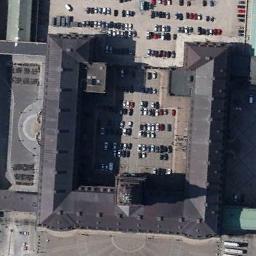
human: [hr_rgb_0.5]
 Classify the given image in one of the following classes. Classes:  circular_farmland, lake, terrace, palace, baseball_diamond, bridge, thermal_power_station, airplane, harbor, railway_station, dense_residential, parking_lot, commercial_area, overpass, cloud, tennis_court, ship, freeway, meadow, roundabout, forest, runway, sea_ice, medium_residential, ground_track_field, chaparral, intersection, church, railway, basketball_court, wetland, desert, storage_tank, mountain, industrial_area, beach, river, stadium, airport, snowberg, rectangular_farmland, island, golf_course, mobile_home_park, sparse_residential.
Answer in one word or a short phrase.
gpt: palace